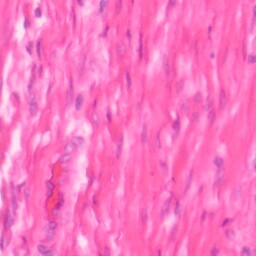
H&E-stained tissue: Colon